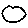
Label: moon